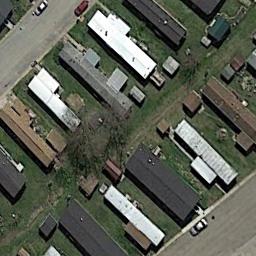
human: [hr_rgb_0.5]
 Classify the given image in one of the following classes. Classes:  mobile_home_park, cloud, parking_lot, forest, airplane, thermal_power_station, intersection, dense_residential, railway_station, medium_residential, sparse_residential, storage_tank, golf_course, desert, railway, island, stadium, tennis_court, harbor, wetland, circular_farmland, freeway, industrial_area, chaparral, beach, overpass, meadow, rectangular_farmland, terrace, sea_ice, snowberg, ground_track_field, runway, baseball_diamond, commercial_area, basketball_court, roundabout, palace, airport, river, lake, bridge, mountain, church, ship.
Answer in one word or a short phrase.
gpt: mobile_home_park